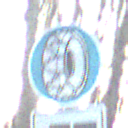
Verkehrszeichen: SchneekettenVorgeschrieben
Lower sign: HinweisDurchSinnbild16
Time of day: SunriseSunset
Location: Outdoor (Nature)
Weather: Clear
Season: Winter
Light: Natural